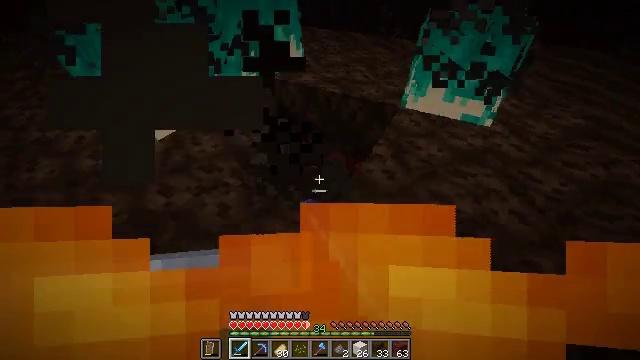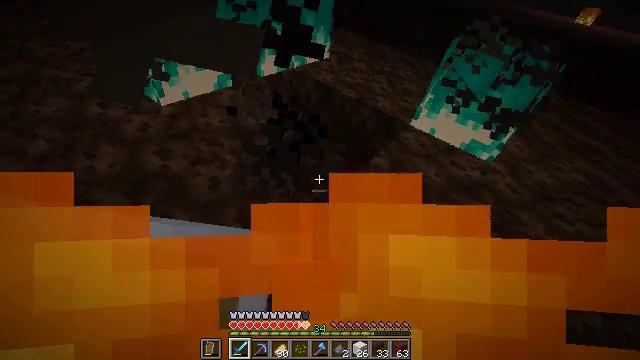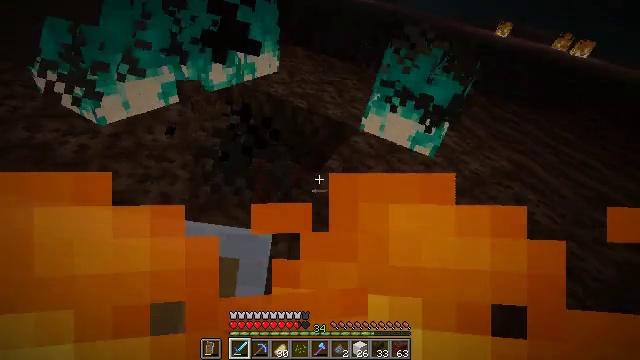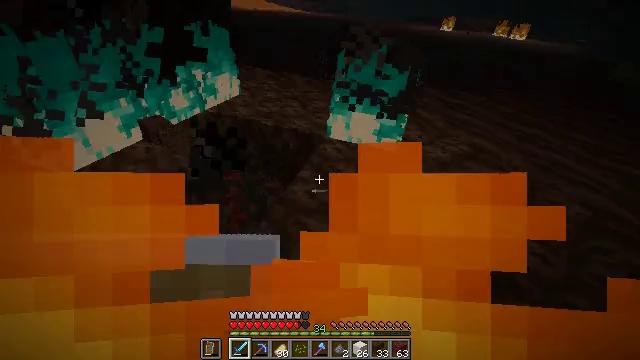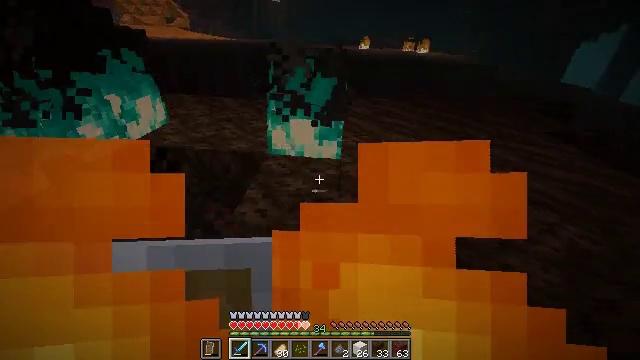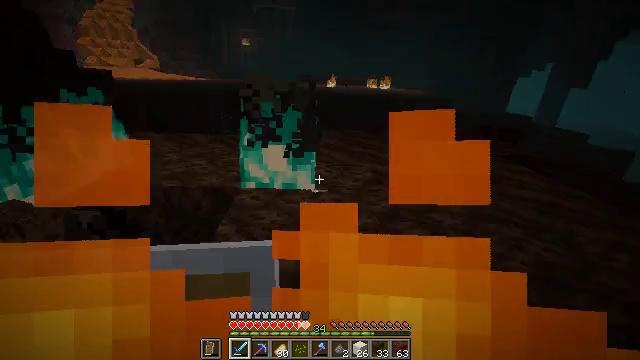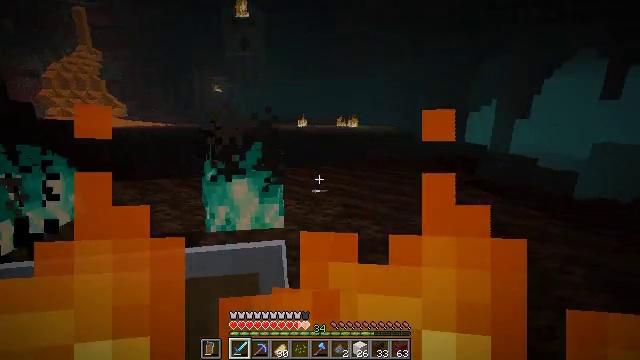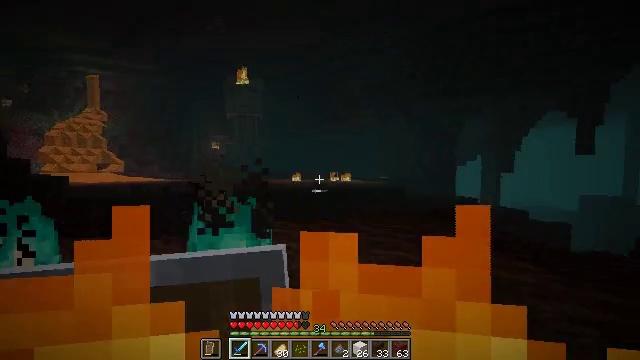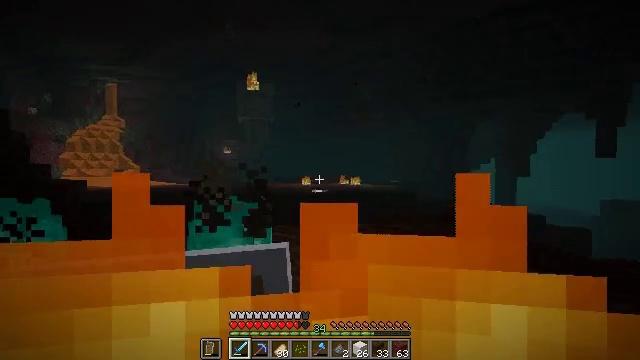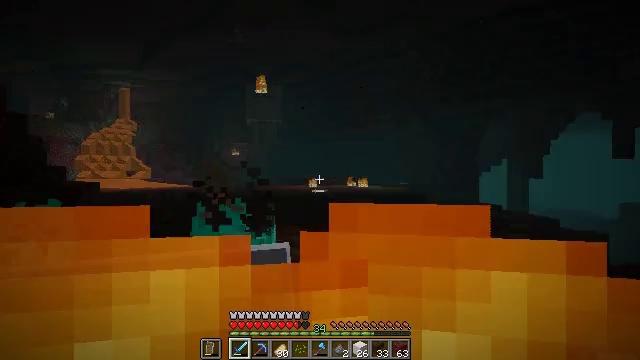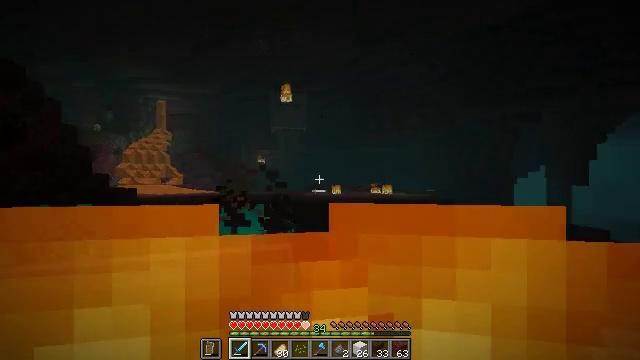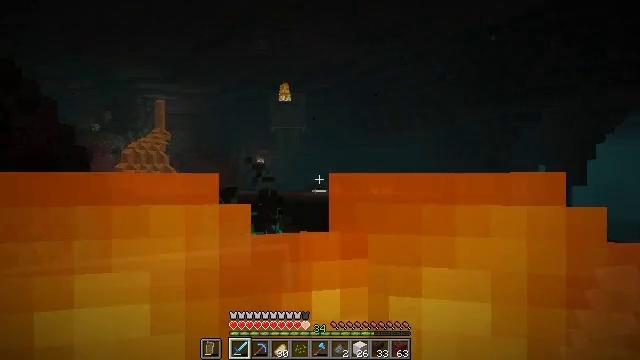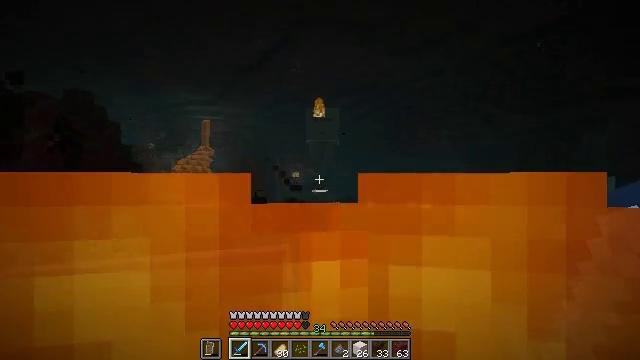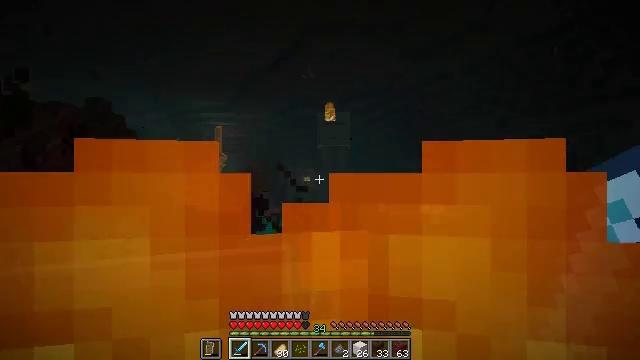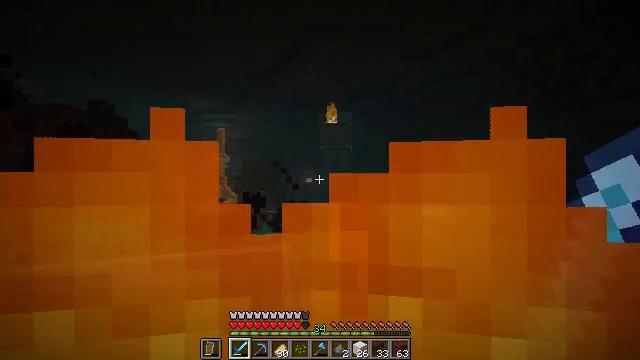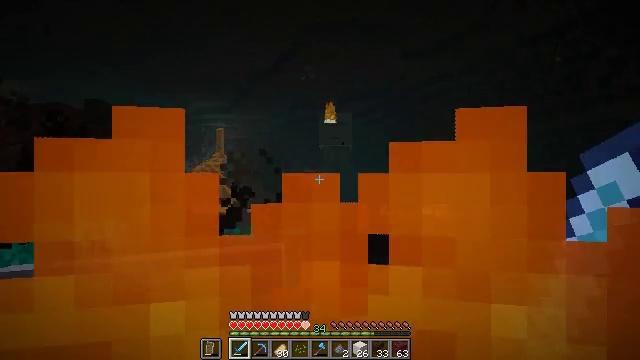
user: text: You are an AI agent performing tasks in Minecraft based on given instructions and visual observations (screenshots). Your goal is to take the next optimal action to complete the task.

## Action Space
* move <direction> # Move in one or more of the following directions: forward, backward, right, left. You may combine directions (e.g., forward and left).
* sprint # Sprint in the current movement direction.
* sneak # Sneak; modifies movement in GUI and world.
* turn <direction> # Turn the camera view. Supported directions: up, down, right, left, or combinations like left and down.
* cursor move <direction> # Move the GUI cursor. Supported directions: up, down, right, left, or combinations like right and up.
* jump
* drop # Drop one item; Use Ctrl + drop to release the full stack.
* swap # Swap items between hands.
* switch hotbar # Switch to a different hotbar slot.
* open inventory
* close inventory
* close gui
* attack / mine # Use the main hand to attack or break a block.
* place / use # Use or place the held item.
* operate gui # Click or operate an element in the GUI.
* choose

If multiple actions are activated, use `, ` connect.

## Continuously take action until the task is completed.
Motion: motion action
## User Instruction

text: Mine the block under the soul fire.
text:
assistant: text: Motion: move back and move right
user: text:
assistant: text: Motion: move back and move right, turn right and up
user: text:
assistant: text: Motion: move back and move right, turn right and up
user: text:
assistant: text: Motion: move back and move right, turn right and up
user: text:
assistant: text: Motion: move right, turn right and up
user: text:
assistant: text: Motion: move right, turn right and up
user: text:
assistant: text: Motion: move right, turn right and up
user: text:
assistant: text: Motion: move right, turn left
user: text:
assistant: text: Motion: move right, turn left
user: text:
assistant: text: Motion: move right, turn left and up
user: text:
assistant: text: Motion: move forward and move right
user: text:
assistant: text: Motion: move forward and move right, turn left and up
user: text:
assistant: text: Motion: move forward and move right, turn left and up
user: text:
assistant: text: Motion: move forward and move right
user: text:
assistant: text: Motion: move forward and move right
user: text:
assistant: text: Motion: move forward and move right, turn left
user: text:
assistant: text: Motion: move forward and move right, turn left and up
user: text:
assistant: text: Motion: move forward and move right
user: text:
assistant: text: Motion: move forward and move right
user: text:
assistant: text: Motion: move forward and move right
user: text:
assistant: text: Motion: move forward and move right
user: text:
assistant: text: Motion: move forward and move right
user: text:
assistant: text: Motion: move forward and move right
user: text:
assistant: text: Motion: move forward and move right, turn up
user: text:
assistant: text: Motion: move forward and move right, turn left and up
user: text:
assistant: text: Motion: move forward and move right, turn left
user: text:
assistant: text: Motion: move forward and move right
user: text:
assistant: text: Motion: move forward and move right
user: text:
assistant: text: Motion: move forward and move right, turn left
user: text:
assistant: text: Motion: move forward and move right, turn left